Question: I set up a Launch Screen in xcode with Inferred Size, Simulated Size: Fixed. I put a View in it that covers the whole View Controller. In that View is an image and a label. Both the image and label have height and width constraints, in addition to constraints centering both items with the superview center, yet somehow whenever I run the simulation the label is centered on the screen but the image is off to the right. Anyone know what I need to fix here? Thanks!

Edit: It turns out I had a previous launch screen file listed in Info.plist. I updated it with the new launch screen file name and it worked. I also changed the launch screen to remove the splash.
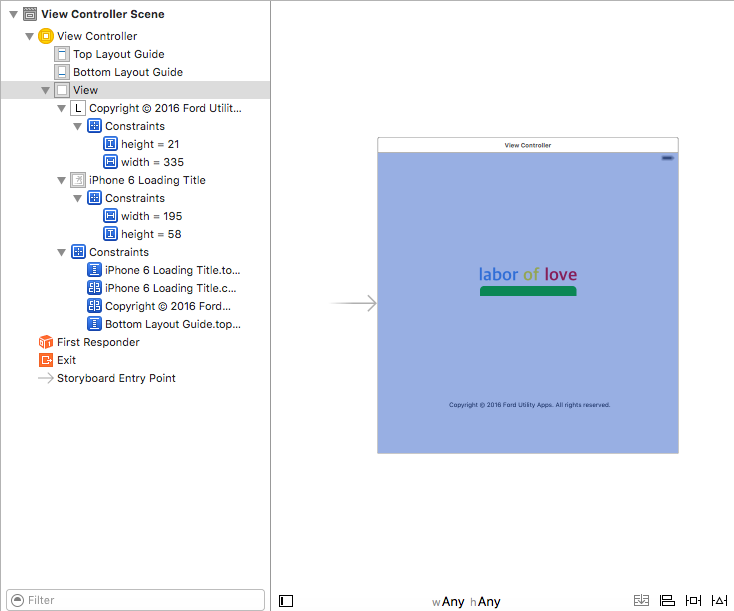
Answer: Use width and height equal to, and align your view horizontally in the container..
Also, as per Apple's human guidelines they advise against having a splash screen.